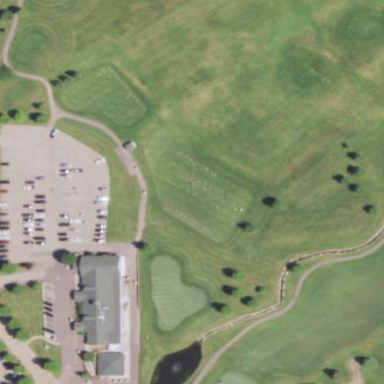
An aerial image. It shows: Golf tee.